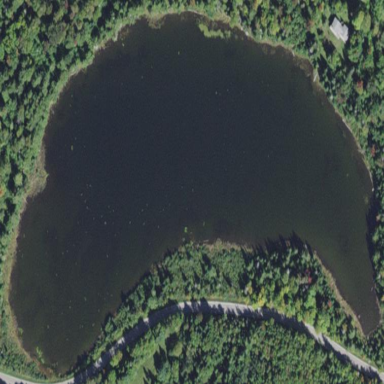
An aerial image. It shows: Serene pond surrounded by nature.